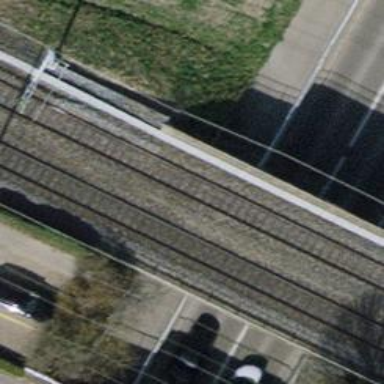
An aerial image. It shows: Bridge with electrified railway tracks featuring contact line.